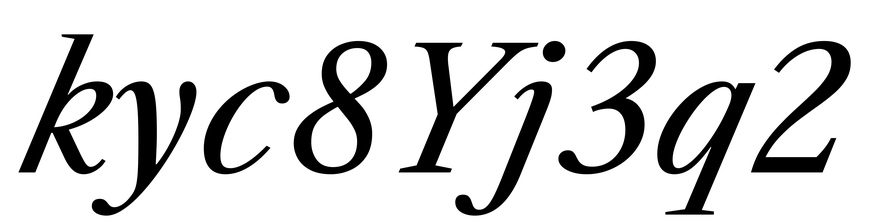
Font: LibreCaslonText-Italic_Italic